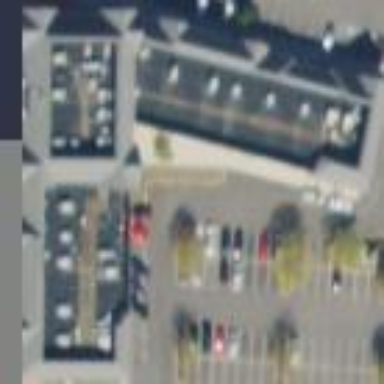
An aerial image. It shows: Commercial building.